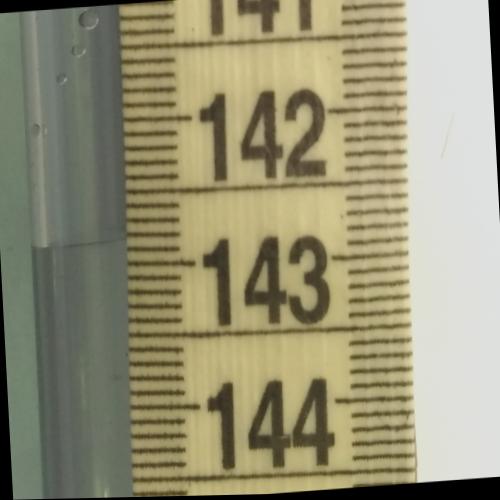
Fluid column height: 142.8 cm